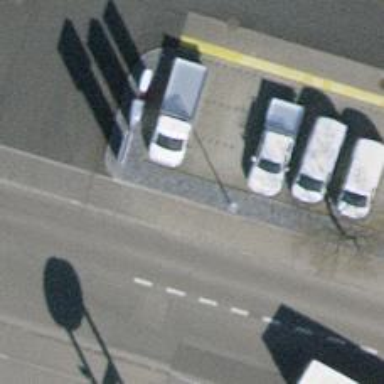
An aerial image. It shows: Charging station.